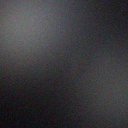
Screen state: off